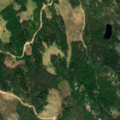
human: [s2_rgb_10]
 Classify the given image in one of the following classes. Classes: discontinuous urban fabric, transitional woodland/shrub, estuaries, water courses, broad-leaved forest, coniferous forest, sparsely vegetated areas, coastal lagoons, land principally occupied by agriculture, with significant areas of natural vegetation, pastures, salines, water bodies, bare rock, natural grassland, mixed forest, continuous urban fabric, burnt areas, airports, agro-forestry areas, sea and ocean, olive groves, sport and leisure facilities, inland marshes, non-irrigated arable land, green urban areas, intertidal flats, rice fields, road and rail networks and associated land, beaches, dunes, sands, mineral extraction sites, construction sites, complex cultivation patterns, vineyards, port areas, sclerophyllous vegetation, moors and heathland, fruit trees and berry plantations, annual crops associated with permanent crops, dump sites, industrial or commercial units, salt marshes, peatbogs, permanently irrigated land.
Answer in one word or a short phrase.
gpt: coniferous forest, mixed forest, transitional woodland/shrub